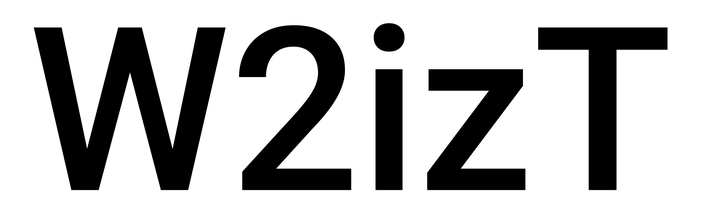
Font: Roboto_Medium